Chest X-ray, AP view. Patient: 47 years old, sex F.
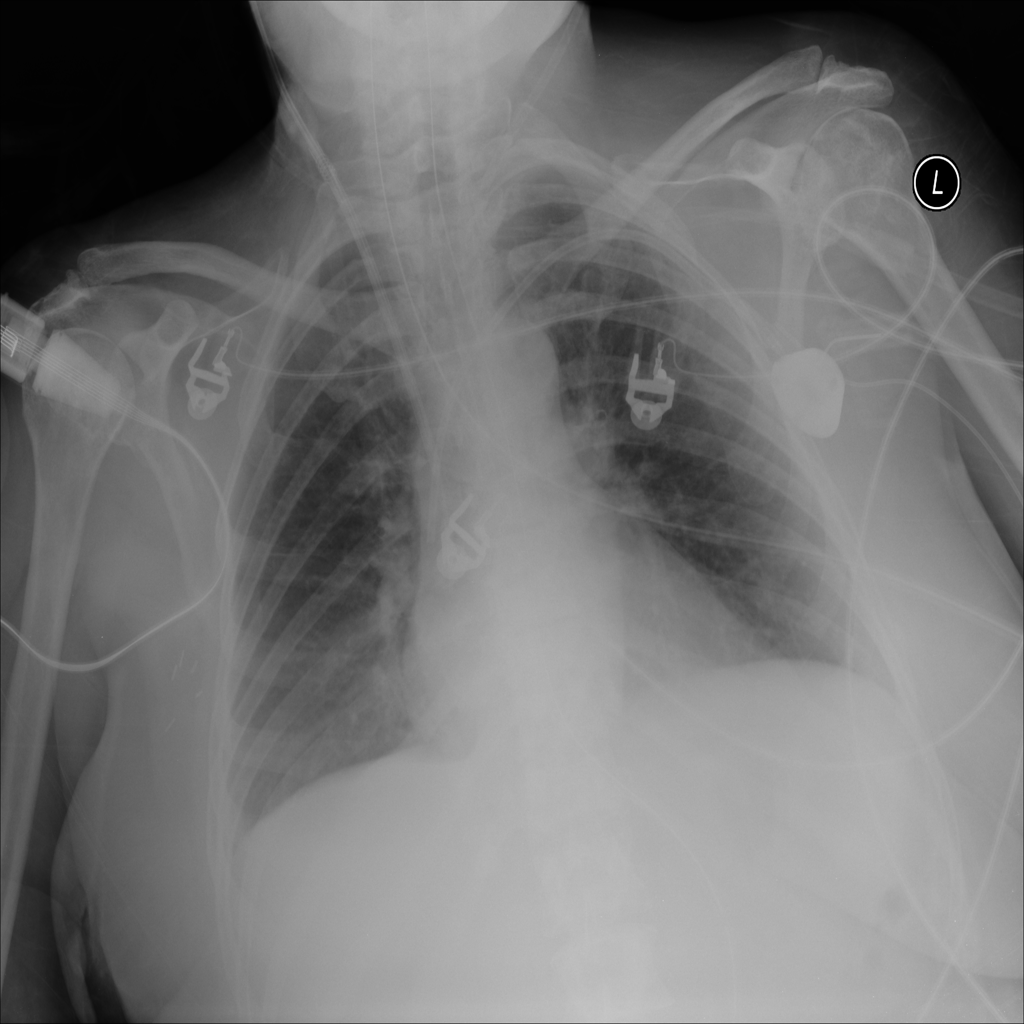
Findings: No Finding